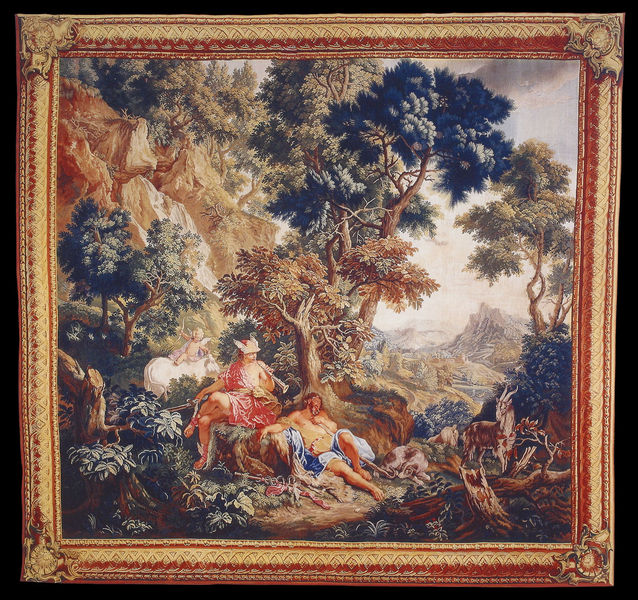
Titel: Metamorphosen (Tapisserieserie)
Künstler: Nicolas Bertin
Institution: Paris, Musée du Louvre
Schlagwörter: baum, berg, blau, felsen, gemälde, himmel, mann, nackt, schlaf, umhang, weiß, bäume, grün, landschaft, menschen, frau, kleid, gras, hund, rot, tier, tiere, tuch, weg, wiese, teppich, mensch, stein, bild, ast, ferne, stamm, krone, rosa, wald, engel, putto, ruhig, schlafen, bogen, stab, kuh, waldrand, foto, fotografie, adam, eva, helm, flöte, fressen, wolkne, hörner, hermes, zier, arkadien, hirtenstab, textil, stier, hirte, hirten, ziegenbock, ziege, europa, aufwecken, teaum